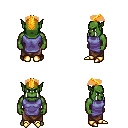
a pixel art fantasy rpg character, male body template, orc, green skin, chain tabard jacket, robe skirt, light blonde short mohawk hairstyle, gold boots, four views (front, back, left, right), 2x2 character sprite sheet, small pixel art, hard edges, no anti-aliasing